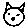
Label: cat